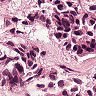
Metastatic tissue present: yes